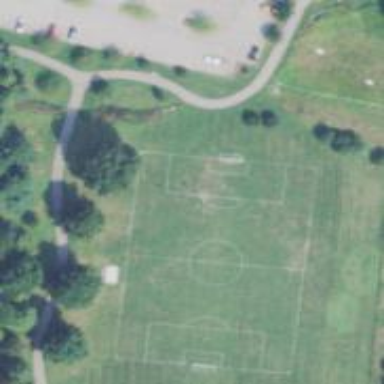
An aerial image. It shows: Recreation ground.